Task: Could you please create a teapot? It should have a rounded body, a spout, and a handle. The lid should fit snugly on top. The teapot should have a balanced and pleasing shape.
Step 179:
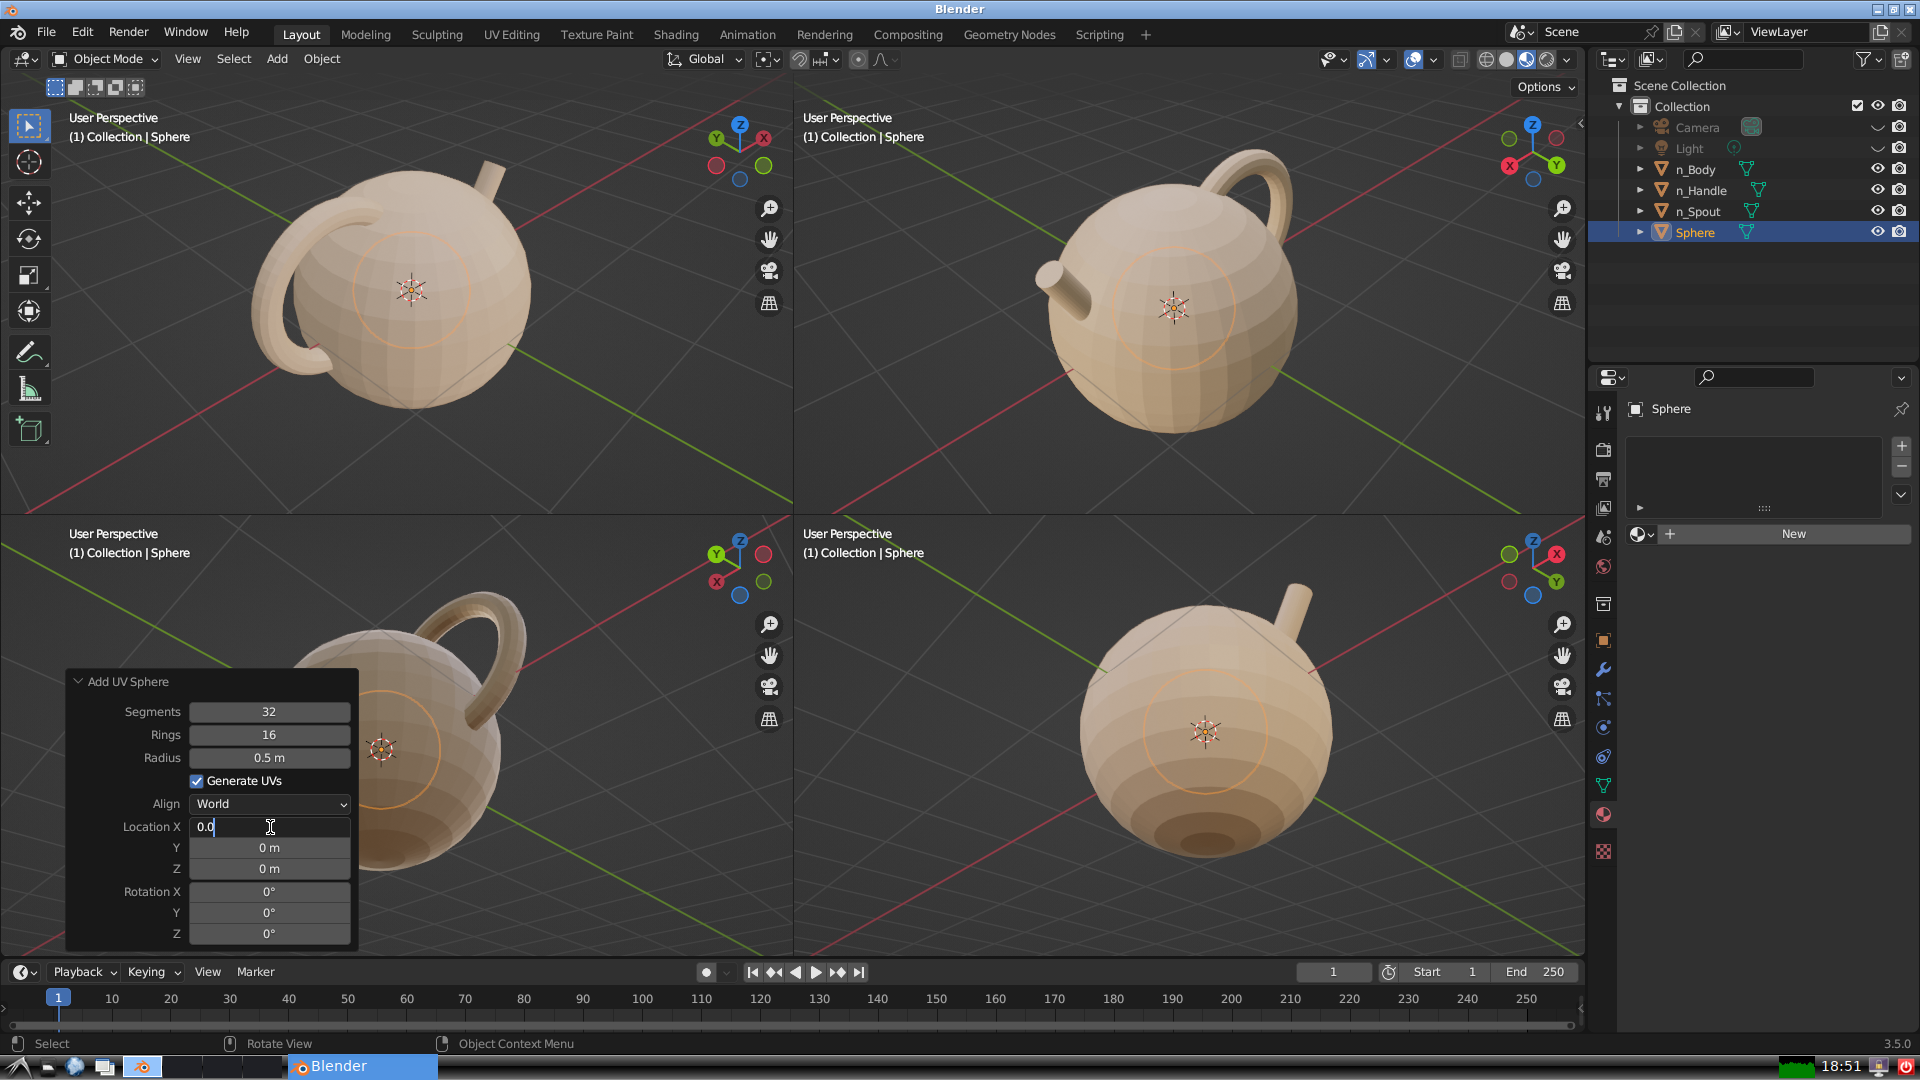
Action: {"key_press": ['Return']}